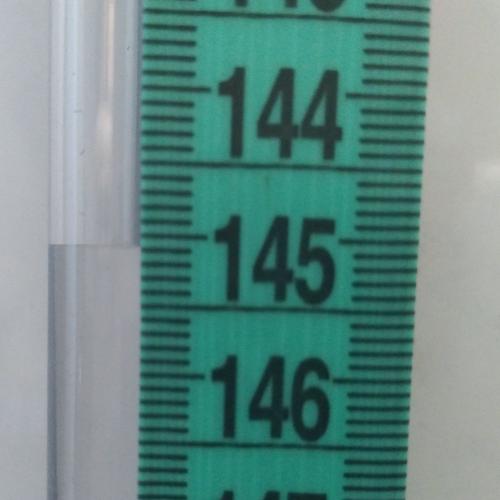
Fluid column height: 145.1 cm